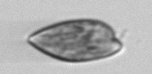
Label: Prorocentrum_dentatum